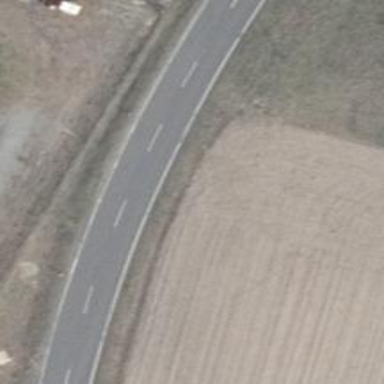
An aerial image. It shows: Secondary road with asphalt surface.